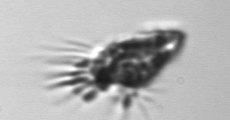
Label: Tontonia_appendiculariformis